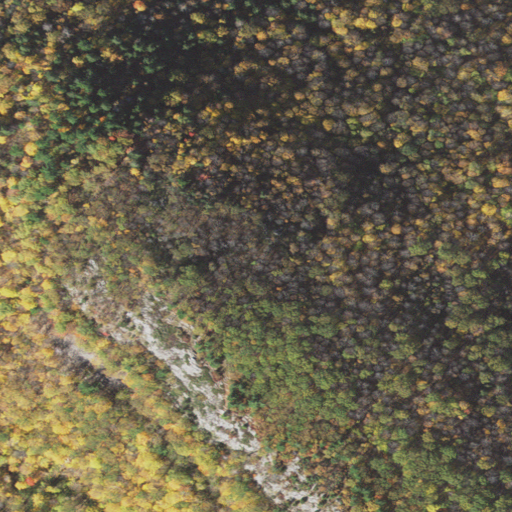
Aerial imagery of mountain in Vermont named Buck Mountain containing deciduous forest, evergreen forest, and mixed forest